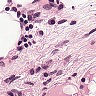
Metastatic tissue present: no